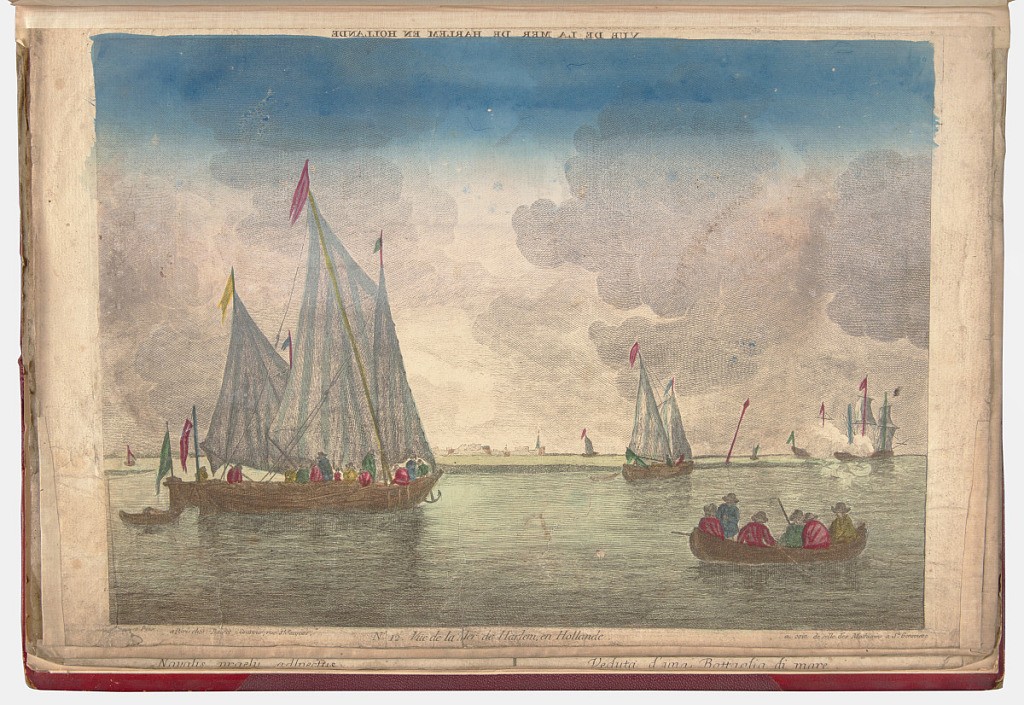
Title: Vue de la Mer de Harlem en Hollande (View of the Harlem Sea in Holland)
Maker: Chez Basset, French
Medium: Hand-colored etching on paper
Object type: Bound print
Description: Perspective view of ships at sea near the coast of Haarlem. At left, a large sailboat with blue-striped triangular sails rests in placid waters. An anchor hangs from the right end of the boat, while a smaller boat drifts behind it, tied to the larger vessel with a rope. Along the horizon at right, a naval battle unfolds, with the two distant vessels shrouded in smoke. A rowboat containing six figures floats at front left, all of them turned towards the battle. Clouds of gray smoke fill the sky, and the portion along the upper margin is colored in vivid blue. Printed in reverse along top margin: VUE DE LA MER DE HARLEM EN HOLLANDE; Printed along bottom margin: [---] Pinx. / a Paris chés Basset / Graveur rue St. Jacques, / No. 12. Vüe de la Mer de Harlem, en Hollande.